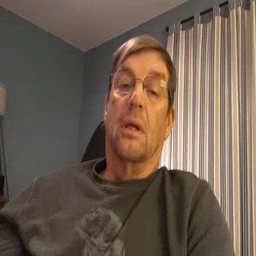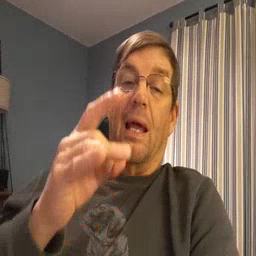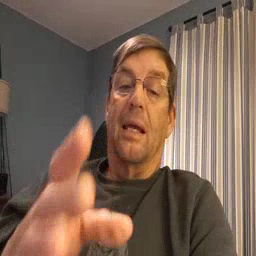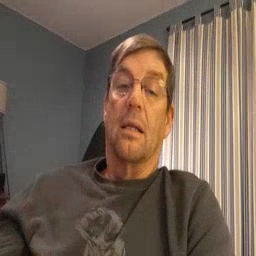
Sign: hate